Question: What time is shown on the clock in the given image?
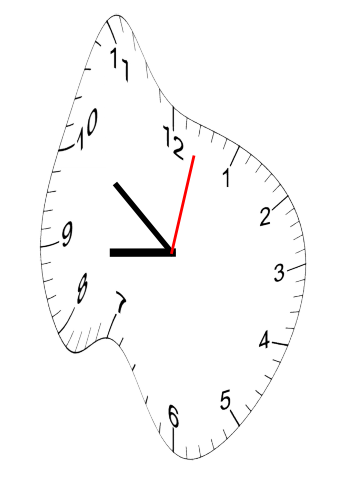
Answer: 08:51:02